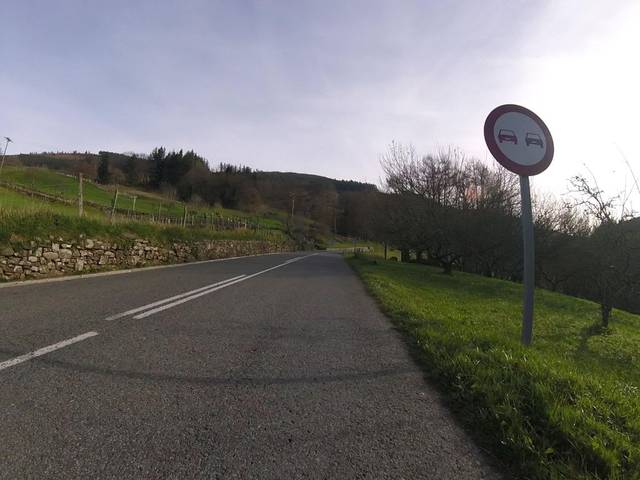
Region: Spain
Coordinates: 43.122, -1.971